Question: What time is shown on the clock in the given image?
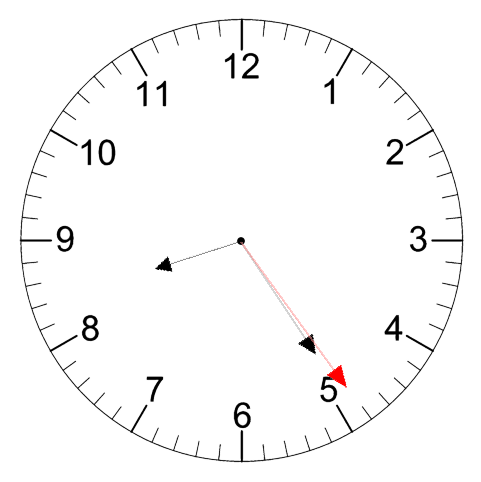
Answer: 08:24:24